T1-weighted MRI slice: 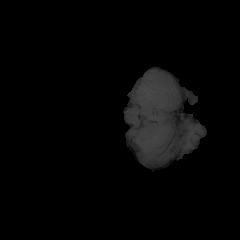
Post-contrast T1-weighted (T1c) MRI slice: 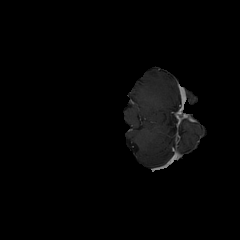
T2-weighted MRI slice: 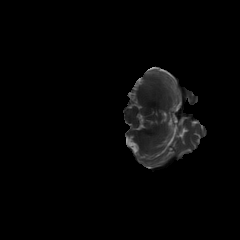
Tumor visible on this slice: no